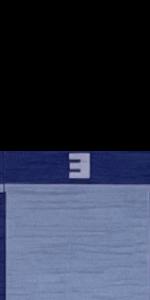
Label: Empty